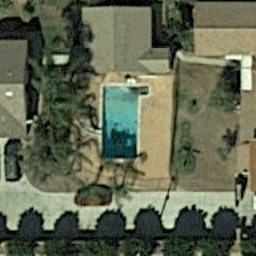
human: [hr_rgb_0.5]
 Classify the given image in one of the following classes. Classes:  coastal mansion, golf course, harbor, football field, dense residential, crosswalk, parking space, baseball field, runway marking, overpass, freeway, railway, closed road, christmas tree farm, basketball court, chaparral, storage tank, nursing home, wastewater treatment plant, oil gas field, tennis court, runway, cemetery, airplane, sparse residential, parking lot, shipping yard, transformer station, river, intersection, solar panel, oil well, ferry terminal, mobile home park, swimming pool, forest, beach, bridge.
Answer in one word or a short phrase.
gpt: swimming pool